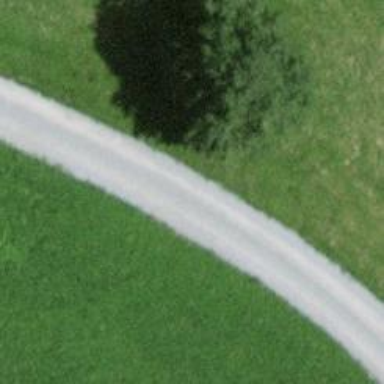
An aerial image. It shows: Track with fine gravel surface of grade2 quality.